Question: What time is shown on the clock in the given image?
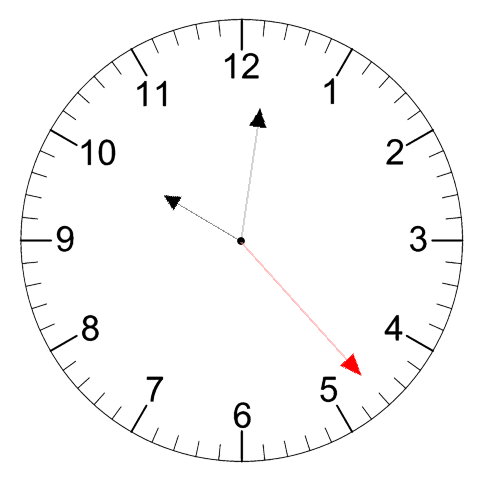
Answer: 10:01:23